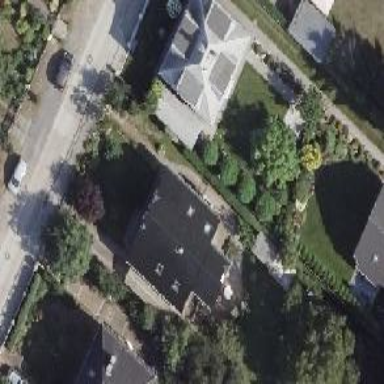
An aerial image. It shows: Hipped roof house.